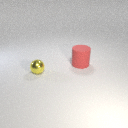
small yellow metal sphere in front of large red rubber cylinder